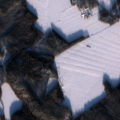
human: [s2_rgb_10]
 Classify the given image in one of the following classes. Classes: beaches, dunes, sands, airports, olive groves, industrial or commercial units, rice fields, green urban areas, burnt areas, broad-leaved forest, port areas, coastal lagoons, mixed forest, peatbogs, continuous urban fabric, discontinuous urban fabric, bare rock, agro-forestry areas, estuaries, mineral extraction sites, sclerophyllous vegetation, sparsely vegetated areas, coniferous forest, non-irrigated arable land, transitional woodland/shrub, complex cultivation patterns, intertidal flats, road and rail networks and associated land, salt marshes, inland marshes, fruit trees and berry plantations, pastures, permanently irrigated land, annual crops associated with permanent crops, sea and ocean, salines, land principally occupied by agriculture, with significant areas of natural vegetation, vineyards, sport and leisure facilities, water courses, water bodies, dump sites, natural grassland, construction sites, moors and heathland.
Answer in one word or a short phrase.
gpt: non-irrigated arable land, coniferous forest, mixed forest